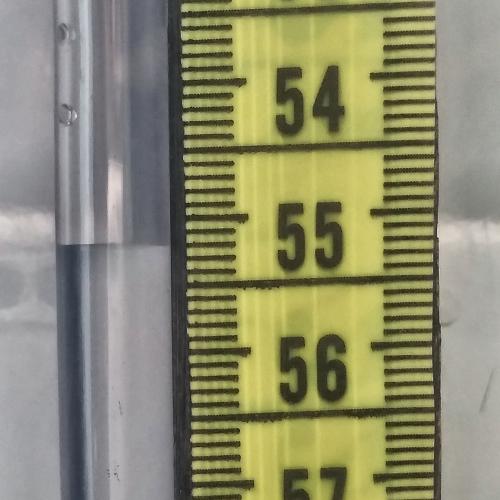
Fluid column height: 55.2 cm